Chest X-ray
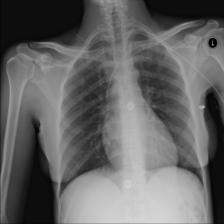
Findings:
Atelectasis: negative
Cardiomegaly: negative
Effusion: negative
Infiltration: negative
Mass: negative
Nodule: negative
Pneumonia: negative
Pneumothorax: negative
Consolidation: negative
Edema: negative
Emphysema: negative
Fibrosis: negative
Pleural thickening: negative
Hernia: negative